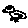
Label: bird